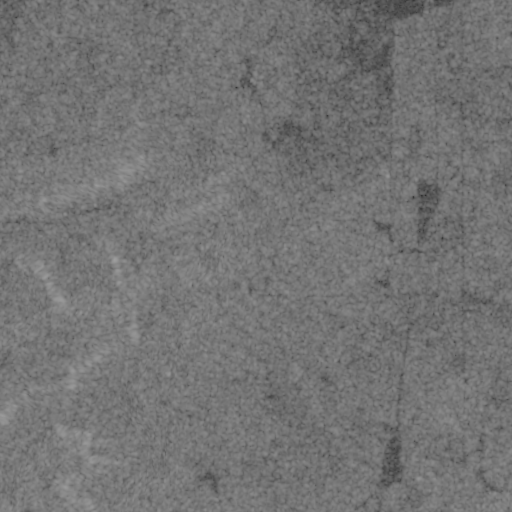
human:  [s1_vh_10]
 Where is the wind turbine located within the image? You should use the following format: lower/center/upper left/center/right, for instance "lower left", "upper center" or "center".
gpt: The wind turbine is located in the center left of the image.
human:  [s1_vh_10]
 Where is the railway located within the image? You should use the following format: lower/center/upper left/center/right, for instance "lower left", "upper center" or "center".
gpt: The railway is located in the upper left of the image.
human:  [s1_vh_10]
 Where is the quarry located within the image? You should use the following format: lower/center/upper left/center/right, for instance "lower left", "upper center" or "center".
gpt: There is no quarry in the image.

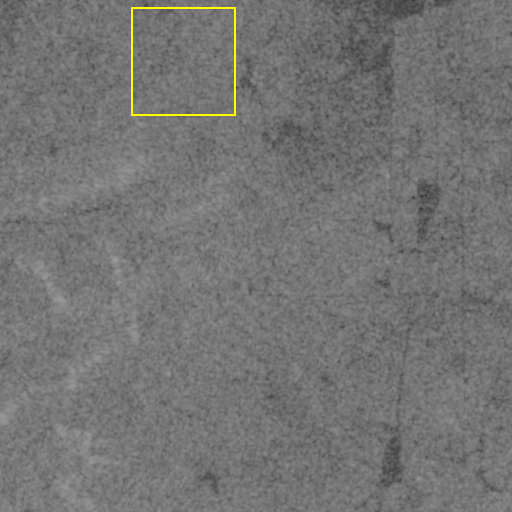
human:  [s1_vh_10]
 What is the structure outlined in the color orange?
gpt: There is no orange outline.
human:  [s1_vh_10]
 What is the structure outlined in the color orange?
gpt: There is no structure outlined in orange.